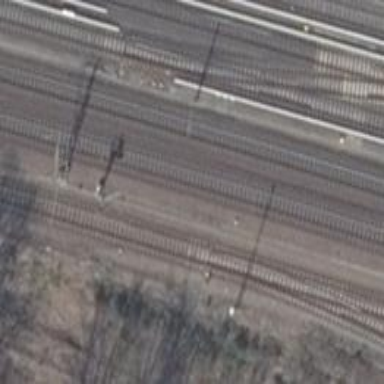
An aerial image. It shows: Railway switch with the turnout pointing to the right.